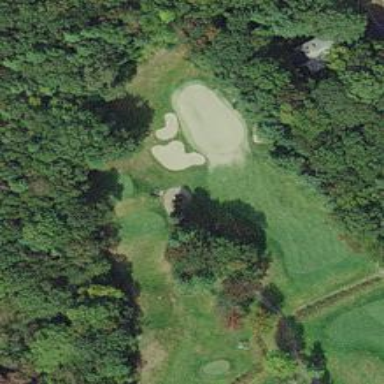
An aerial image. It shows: Path designated for golf carts.